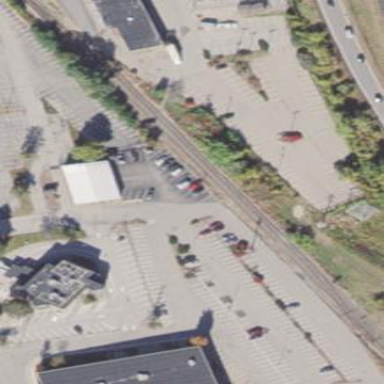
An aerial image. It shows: Parking area with surface.